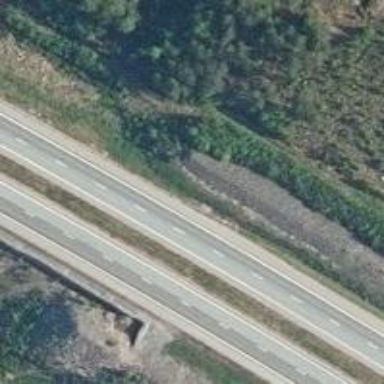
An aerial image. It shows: Asphalt motorway.